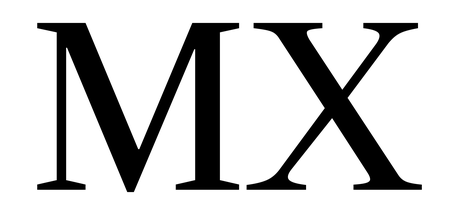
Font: LibreCaslonText_Regular